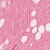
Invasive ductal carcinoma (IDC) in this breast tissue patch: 0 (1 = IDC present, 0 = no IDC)